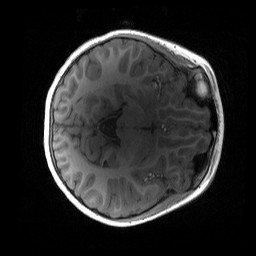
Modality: T1w
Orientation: axial
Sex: female
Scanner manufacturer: siemens
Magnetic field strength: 3 T
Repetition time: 1.9 s
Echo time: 0.00243 s